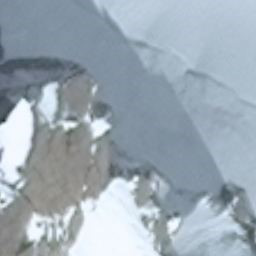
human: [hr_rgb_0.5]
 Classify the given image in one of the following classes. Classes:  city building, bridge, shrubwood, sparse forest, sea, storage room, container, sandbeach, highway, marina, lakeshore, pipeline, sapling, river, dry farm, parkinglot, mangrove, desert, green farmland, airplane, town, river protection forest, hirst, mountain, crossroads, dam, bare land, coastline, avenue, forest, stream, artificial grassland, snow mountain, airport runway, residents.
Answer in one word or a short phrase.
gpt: snow mountain